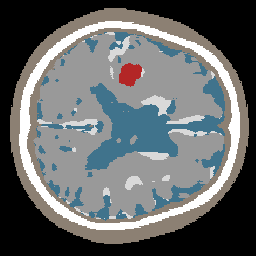
Label: lesion